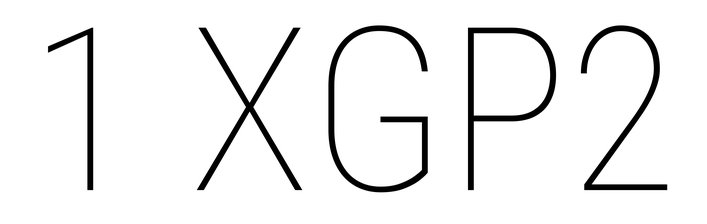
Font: Roboto_Condensed_Thin